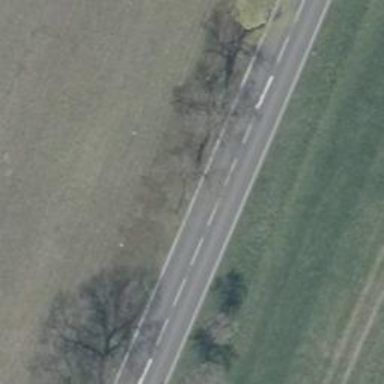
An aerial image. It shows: Avenue lined with broadleaved deciduous trees.